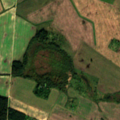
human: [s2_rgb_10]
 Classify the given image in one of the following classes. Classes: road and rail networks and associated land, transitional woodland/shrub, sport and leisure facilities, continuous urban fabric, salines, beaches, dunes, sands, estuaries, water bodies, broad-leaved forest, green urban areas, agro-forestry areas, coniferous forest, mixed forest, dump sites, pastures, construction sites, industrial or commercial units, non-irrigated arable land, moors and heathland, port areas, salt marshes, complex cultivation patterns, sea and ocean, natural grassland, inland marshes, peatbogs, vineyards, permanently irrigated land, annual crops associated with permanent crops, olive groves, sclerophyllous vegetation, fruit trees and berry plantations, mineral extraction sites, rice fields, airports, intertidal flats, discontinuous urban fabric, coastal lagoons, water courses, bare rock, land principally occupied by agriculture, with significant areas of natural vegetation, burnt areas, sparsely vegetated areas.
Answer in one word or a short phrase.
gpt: non-irrigated arable land, land principally occupied by agriculture, with significant areas of natural vegetation, broad-leaved forest